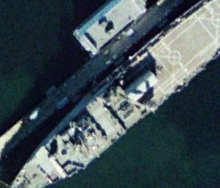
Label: combat